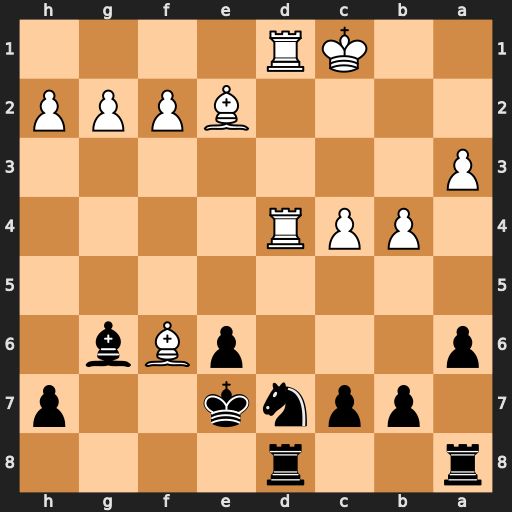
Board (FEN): r2r4/1ppnk2p/p3pBb1/8/1PPR4/P7/4BPPP/2KR4
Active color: b
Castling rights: -
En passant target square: -
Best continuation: Nxf6 Rxd8 Rxd8 Rxd8 Kxd8